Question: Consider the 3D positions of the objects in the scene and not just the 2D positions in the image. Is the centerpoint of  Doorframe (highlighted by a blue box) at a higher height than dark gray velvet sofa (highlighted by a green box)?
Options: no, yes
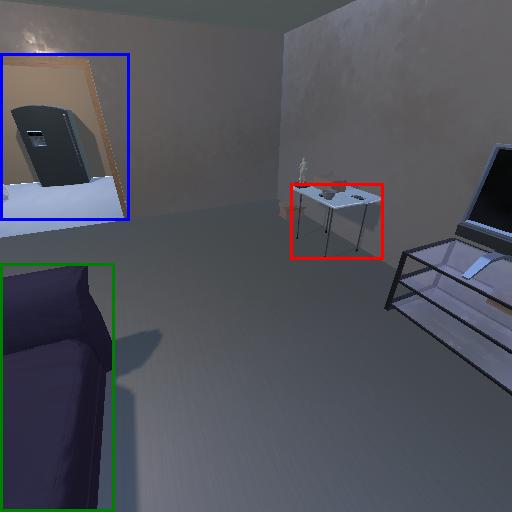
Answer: no